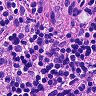
Metastatic tissue present: no